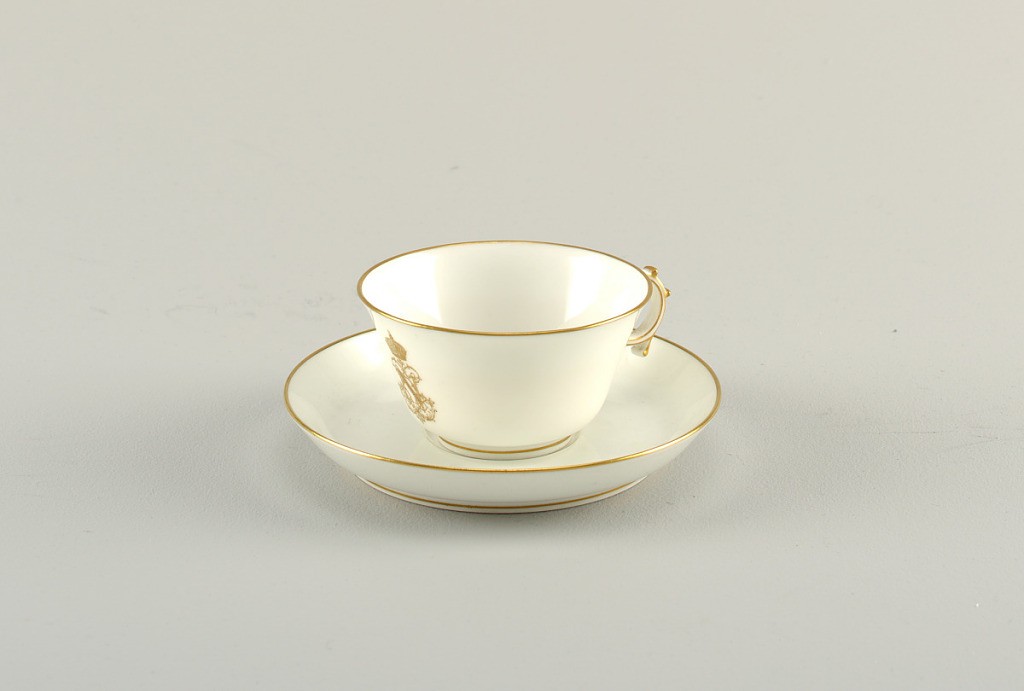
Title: Cup and Saucer, from a Napoleon III Table Service (Tasse et soucoupe, Service à Chiffre Doré de l'Empereur Napoléon III)
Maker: Sèvres Porcelain Manufactory, French, established 1756
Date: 1849–1859
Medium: hard paste porcelain, gold
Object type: cup and saucer
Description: Napoleon III shallow cup with flaring edges. Circular handle with knobs. Flat saucer with curved edges. Gilding on all edges and crowned cipher on cup.